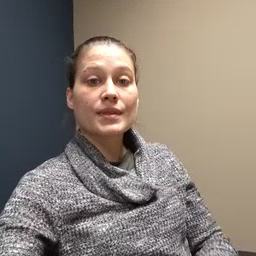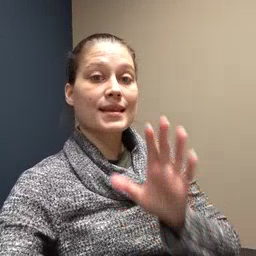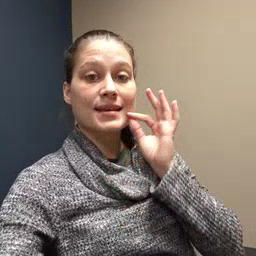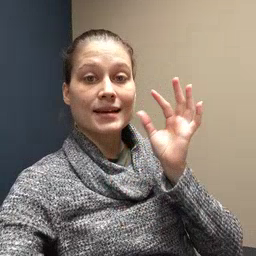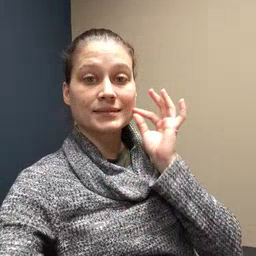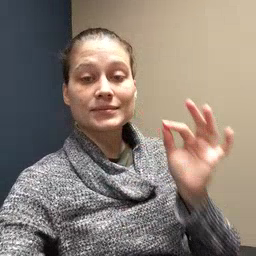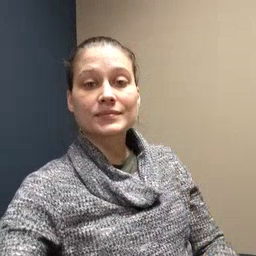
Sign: cat